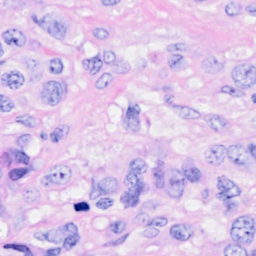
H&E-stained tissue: Breast